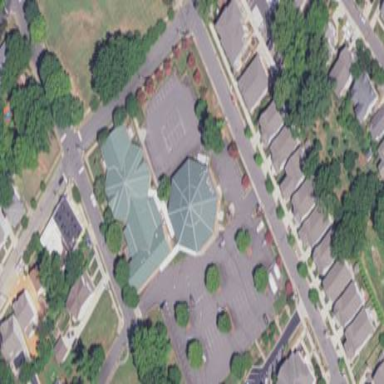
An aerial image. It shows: Building that serves as place of worship.